Question: Check out the loading date label. It could be '2 May' or '24 December'.

I want to display the label 'days remaining' after it. Since the width of 'loading date' is dynamic, via auto layout I haven't been able to place 'days remaining' after it. It stays at a fixed distance.
How to adjust it in xcode, using autolayout?
I've been able to achieve it via code by disabling autolayout. However with iOS 7 coming up and autolayout would be essential to maintain iOS 6 and 7 at the same time, I thought it would be a good time to do it with autolayout.
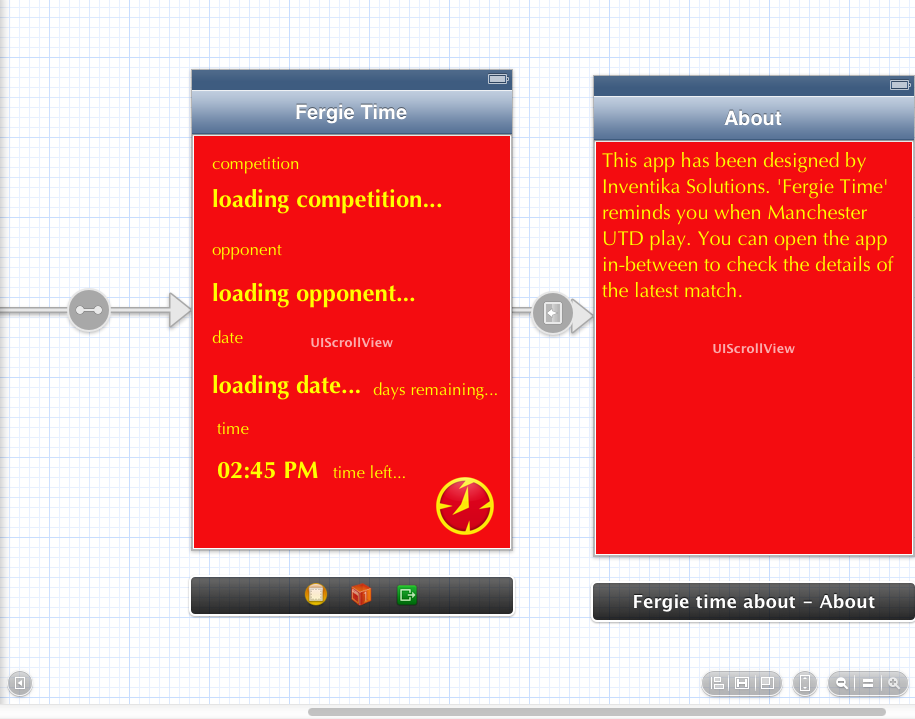
Answer: Make sure that the spacing between your two labels is set to auto and that your days remaining label is left aligned. I suggest keeping a constraint between the trailing edge of your days remaining and the superview, but lowering the priority a bit. The goal there is to ignore it when the label should be far away from the superview, but not clip or go outside of the visible area when the date is very long.
You may also need to increase the content hugging priority of the date label and/or decrease the compression resistance of your days remaining label.
You may get better insight into what your labels are doing by setting the background color on them temporarily. The goal is to see how large your labels are, where the text is in the label, and where the spaces are. If there are large gaps between the labels that will help you figure out where to add constraints or adjust the priorities. If the labels are taking up the full width then it will help you get the alignment set correct.